Interaction volume radius: 5 \u00c5
Interaction volume height: 10 \u00c5
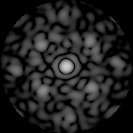
Disorder parameter: 0.5175